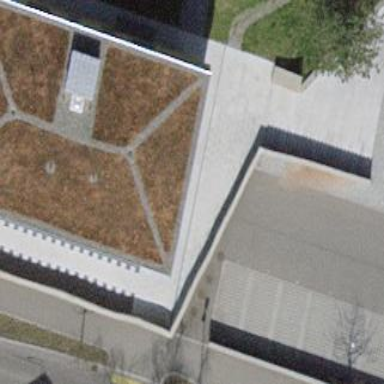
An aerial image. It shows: Building that serves as library.